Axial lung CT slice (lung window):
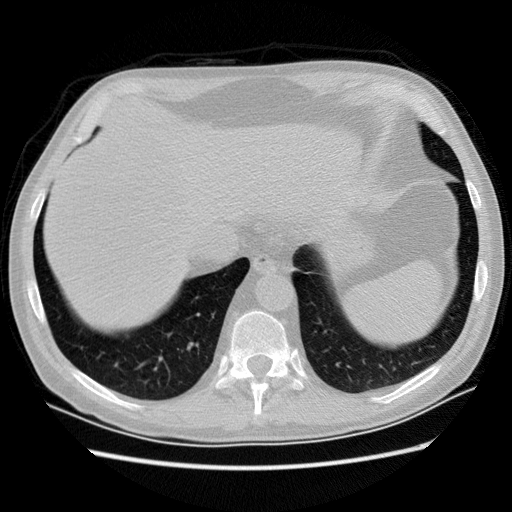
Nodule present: no